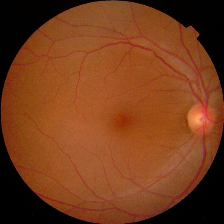
Diabetic retinopathy grade: No DR